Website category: jobs
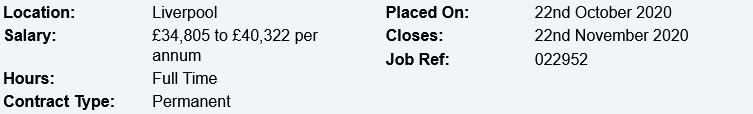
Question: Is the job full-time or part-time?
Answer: Full Time

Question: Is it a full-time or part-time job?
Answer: Full Time

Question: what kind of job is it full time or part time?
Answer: Full Time

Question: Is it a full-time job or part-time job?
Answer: Full Time

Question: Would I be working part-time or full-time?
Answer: Full Time

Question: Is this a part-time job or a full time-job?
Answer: Full Time

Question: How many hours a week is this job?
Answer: Full Time

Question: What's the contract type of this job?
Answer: Permanent

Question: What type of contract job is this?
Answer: Permanent

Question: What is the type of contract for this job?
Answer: Permanent

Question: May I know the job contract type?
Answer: Permanent

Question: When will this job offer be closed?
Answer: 22nd November 2020

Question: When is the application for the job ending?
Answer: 22nd November 2020

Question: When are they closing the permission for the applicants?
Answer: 22nd November 2020

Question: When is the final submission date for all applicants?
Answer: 22nd November 2020

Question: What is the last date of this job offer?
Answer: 22nd November 2020

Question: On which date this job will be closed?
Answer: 22nd November 2020

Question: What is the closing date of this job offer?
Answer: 22nd November 2020

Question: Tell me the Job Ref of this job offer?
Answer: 022952

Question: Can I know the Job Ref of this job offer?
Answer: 022952

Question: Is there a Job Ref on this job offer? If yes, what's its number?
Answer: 022952

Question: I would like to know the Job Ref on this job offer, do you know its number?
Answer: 022952

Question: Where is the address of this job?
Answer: Liverpool

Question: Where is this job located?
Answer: Liverpool

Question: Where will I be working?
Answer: Liverpool

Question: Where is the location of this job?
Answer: Liverpool

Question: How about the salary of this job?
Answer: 34,805 to 40,322 per annum

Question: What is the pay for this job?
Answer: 34,805 to 40,322 per annum

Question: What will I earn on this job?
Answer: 34,805 to 40,322 per annum

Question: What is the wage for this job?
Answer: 34,805 to 40,322 per annum

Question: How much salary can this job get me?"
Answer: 34,805 to 40,322 per annum

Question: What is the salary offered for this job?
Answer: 34,805 to 40,322 per annum

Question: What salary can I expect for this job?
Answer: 34,805 to 40,322 per annum

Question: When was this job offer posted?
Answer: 22nd October 2020

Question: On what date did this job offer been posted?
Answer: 22nd October 2020